高二 · 代数
如图, 某港口一天 6 时到 18 时的水深变化曲线近似满足函数 $y=3 \sin \left(\frac{\pi}{6} x+\varphi\right)+k$.据此函数可知, 这段时间水深(单位: $m$ )的最大值为

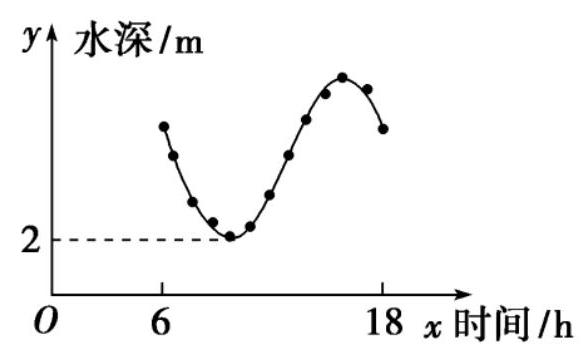
A. 5
B. 6
C. 8
D. 10
答案: C
解析: 由题图可知 $-3+k=2 ， k=5 ， y=3 \sin \left(\frac{\pi}{6} x+\varphi\right)+5 ， \therefore y_{\max }=3+5=8$ ，故选 C.答案: C